Question: Im running a apache server and when they connect to the normal addres they gets to this
But i dont want the to get to that page so if some could explain to me how i change or maybe link a guide/youtube guide i would be grateful
Thanks!
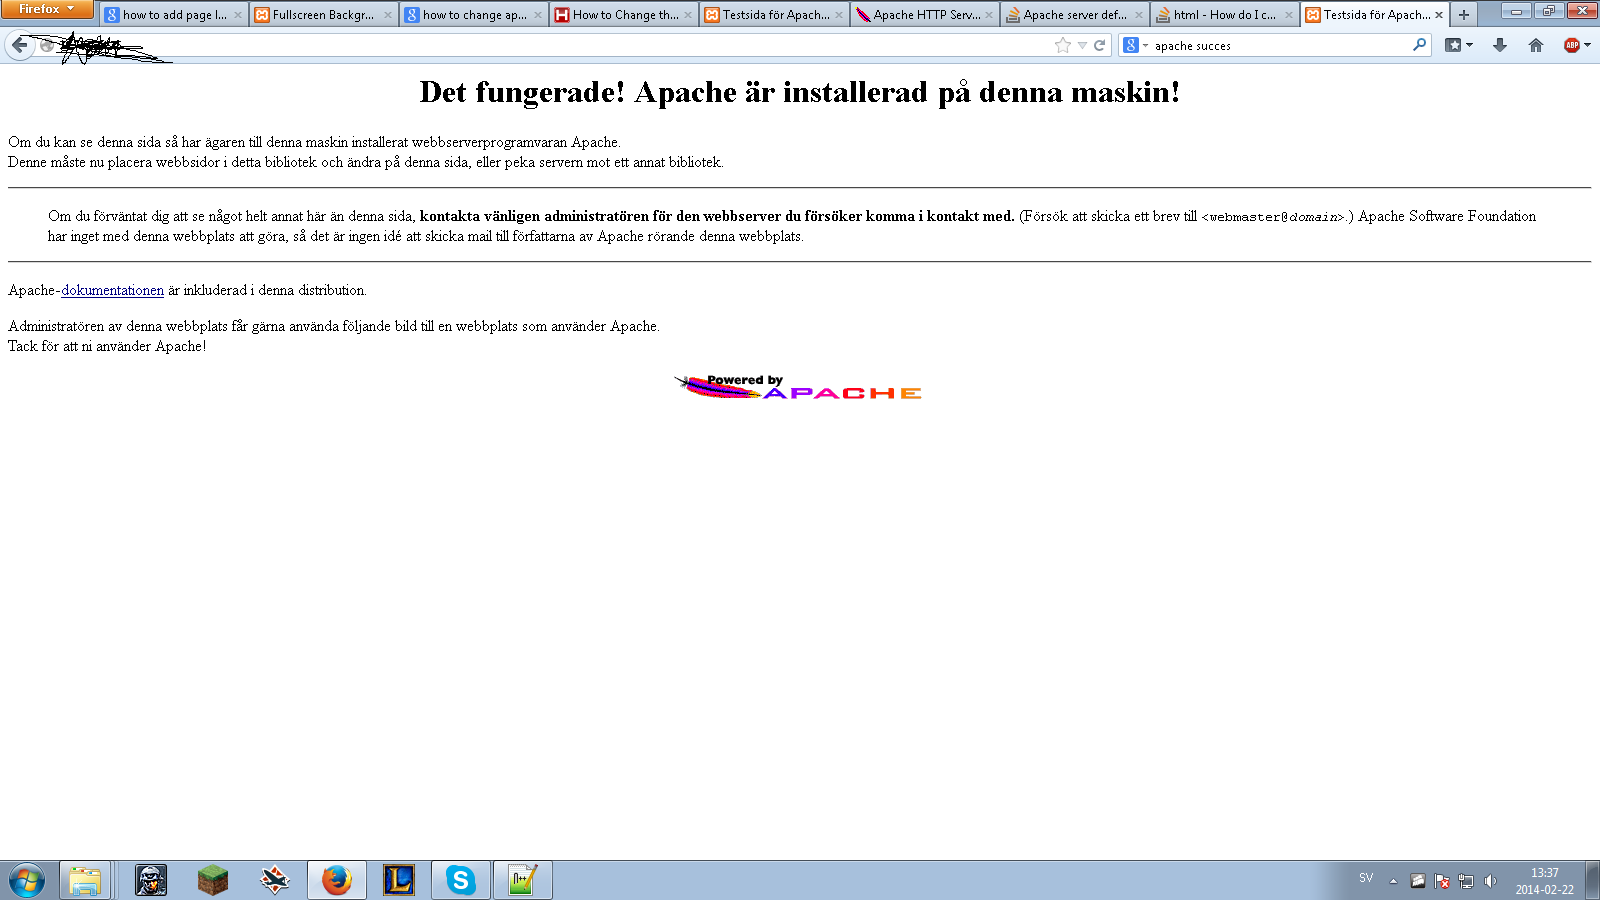
Answer: The folder you're searching for is in the inside the xampp folder you created during installation.
'''
[XAMPP FOLDER]/htdocs
'''